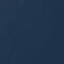
Land use / land cover class: SeaLake